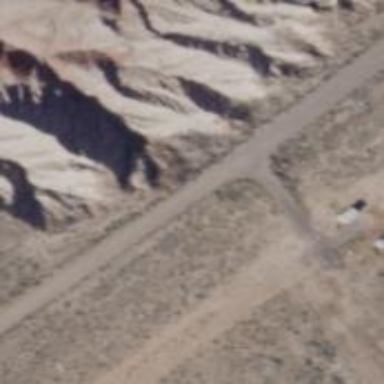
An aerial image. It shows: Unclassified road.